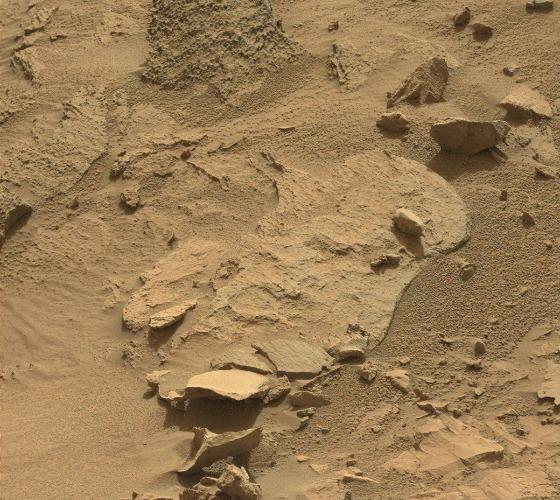
Terrain classes present: Bedrock, Gravel / Sand / Soil, Rock, Shadow